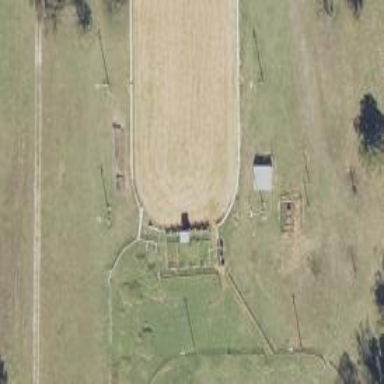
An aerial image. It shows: Leisure land designated for horse riding.